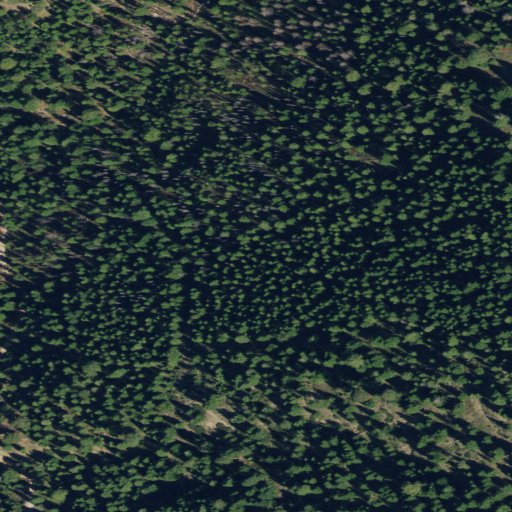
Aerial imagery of gap in Montana named Buck Creek Saddle containing only evergreen forest